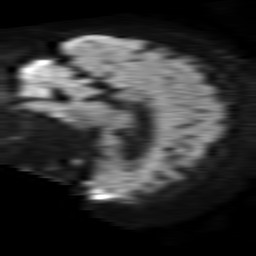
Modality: TRACE
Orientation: sagittal
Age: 82
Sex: female
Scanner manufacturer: philips
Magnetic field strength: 1.5 T
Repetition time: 4.6 s
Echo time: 0.08631 s